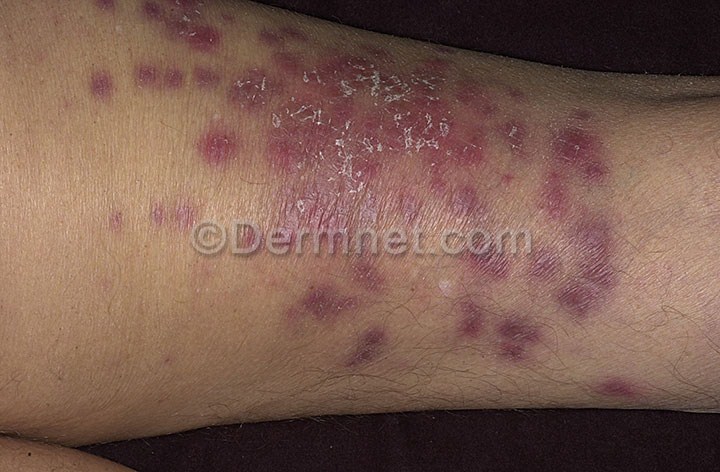
Disease: Vasculitis Photos